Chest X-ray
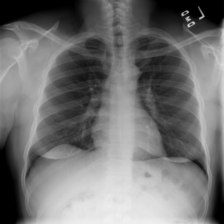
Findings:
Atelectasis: negative
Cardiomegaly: negative
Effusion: negative
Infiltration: negative
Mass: negative
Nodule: negative
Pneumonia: negative
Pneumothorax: negative
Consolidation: negative
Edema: negative
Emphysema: negative
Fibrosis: negative
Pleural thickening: negative
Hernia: negative